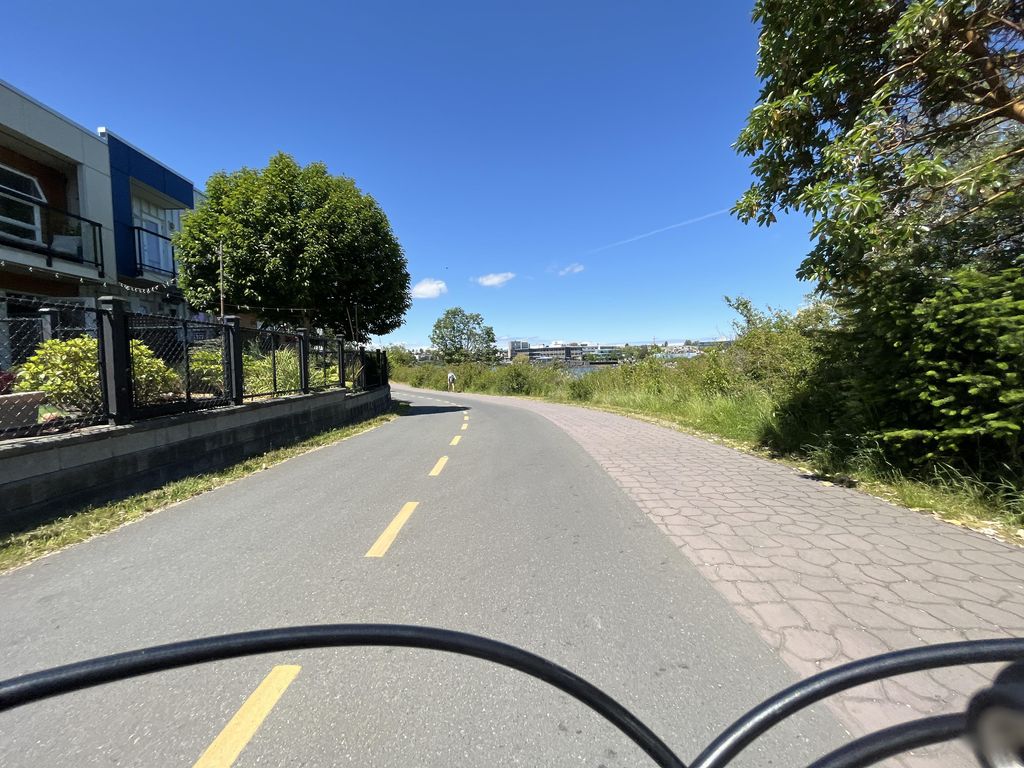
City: victoria